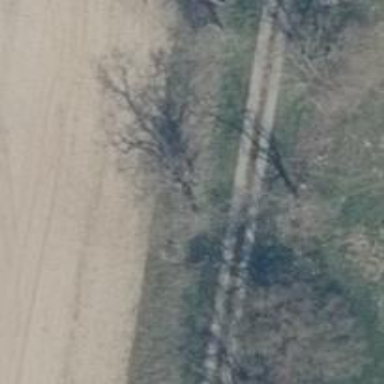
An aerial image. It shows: Row of trees in natural setting.